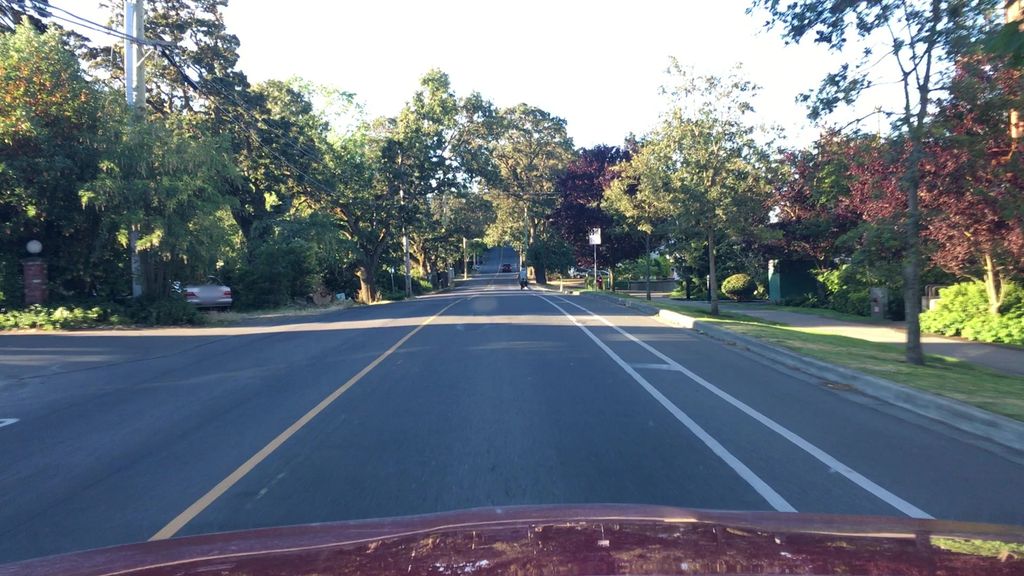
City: victoria